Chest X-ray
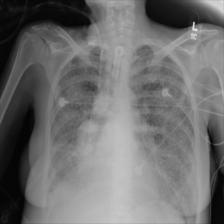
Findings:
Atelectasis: negative
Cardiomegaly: negative
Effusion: negative
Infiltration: positive
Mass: positive
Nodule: negative
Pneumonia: negative
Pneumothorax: negative
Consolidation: negative
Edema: negative
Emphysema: negative
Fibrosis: negative
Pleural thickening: negative
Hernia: negative